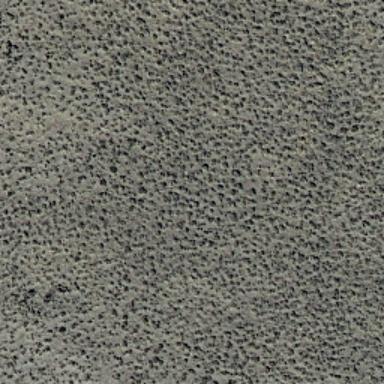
This is a chaparral .